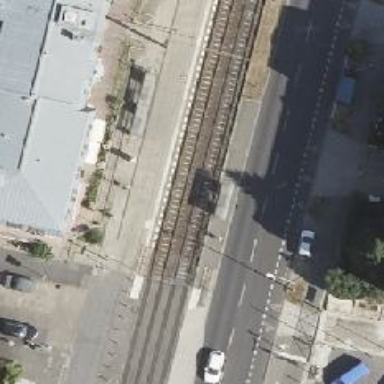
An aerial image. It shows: Platform for public transport with shelter. This railway platform is for trams.